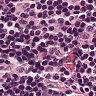
Metastatic tissue present: no